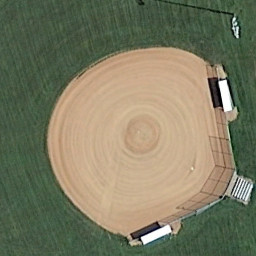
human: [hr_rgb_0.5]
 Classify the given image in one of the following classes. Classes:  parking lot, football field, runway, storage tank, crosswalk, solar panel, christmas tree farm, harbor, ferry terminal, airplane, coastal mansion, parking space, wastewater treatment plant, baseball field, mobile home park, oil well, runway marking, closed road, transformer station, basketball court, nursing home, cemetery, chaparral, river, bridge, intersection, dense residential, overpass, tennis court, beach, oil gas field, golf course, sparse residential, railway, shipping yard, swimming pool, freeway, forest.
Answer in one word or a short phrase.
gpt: baseball field